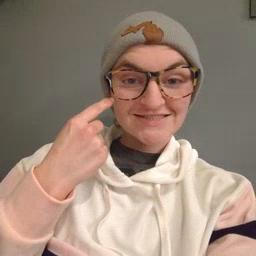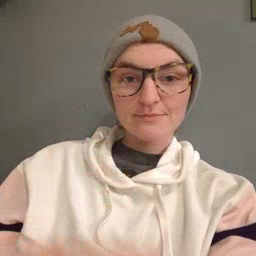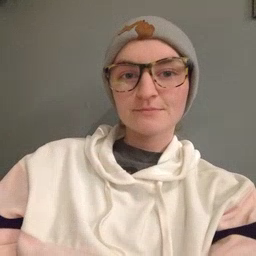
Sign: smile